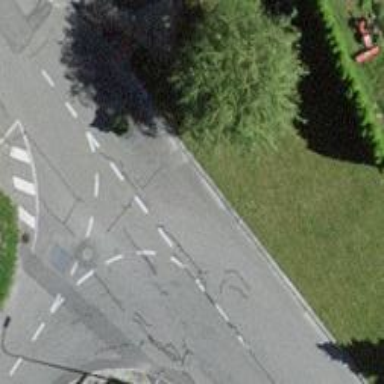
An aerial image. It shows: Asphalt unclassified road with sidewalk on the left.